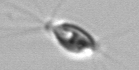
Label: Chrysochromulina